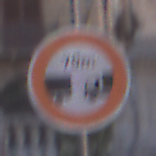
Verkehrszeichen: VerbotUnterschreitenMindestabstand
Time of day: SunriseSunset
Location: Outdoor (Urban)
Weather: PartlyCloudy
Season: NotSpecified
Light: Natural